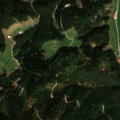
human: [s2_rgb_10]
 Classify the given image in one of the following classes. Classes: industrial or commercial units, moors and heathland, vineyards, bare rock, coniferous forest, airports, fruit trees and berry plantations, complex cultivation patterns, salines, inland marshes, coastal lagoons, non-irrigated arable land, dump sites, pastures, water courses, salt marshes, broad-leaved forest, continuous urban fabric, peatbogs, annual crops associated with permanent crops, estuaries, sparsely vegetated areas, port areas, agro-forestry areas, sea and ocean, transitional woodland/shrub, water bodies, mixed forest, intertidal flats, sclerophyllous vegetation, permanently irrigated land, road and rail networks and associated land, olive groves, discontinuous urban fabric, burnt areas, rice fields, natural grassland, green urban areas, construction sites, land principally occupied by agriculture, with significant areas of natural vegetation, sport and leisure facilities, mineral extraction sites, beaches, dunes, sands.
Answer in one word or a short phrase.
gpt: pastures, coniferous forest, mixed forest